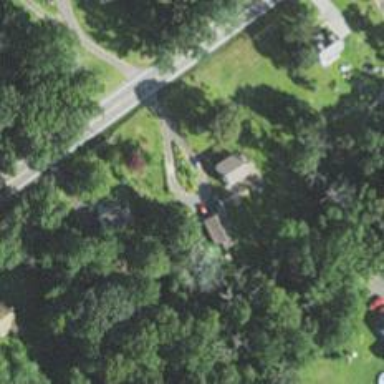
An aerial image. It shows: Residential driveway serving as service road.